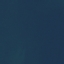
Label: SeaLake